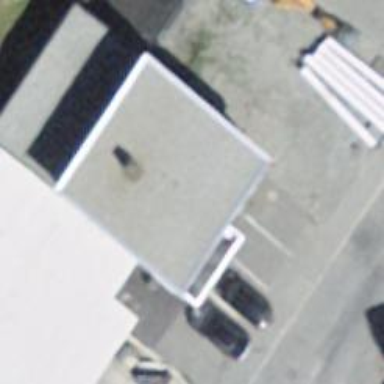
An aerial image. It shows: Car repair shop.